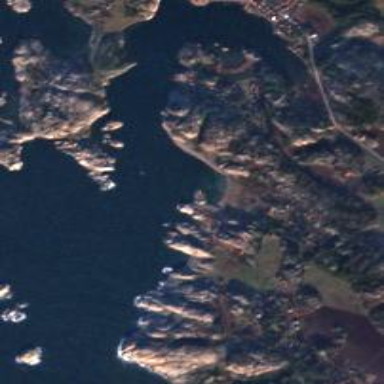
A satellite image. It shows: Picturesque coastline scene.